Question: I'm using Sublime Text 3 on OSX Yosemite and installed the Gist plugin. I could not find the Gist.sublime-settings file via browse packages, so I just went to preferences and found it that way and entered in my Github username and password.
This is the error I'm getting when I try to open or save Gists

Anyone else running into this issue? Does the Gist plugin work with Sublime Text 3?
When the username / password didn't work it looked like I needed to generate a token.
The default Gist plugin settings
'''
{
// Your GitHub API token
// see: https://github.com/condemil/Gist#generating-access-token
"token": "",
// Show GitHub organizations
// Example: "company1", "company2"
"include_orgs": [],
// Show GitHub users
// Example: "user1", "user2"
"include_users": [],
// Show the authors of Gists
"show_authors": false,
// Prefer first file name instead of description in Open Gist menu
"prefer_filename": false,
// Proxy server
// Format: "http://user:pass@proxy:port"
"https_proxy": "",
// Enterprise support
"enterprise": false,
// Github URL
// Default: Leave empty if you want to use GitHub.com
// Example: https://github.domain.com
"url": "",
// Max Gists to show (max 100 allowed by GitHub API)
"max_gists": 100,
// Only use starred gists
"use_starred": false,
// Disable the "save file..." dialog when closing a Gist
"supress_save_dialog": true,
// Update the Gist upon saving the file, suppressing the filename dialog.
"save-update-hook": true
// Limit to gists with specific prefix
//"gist_prefix": "Snippet:",
// Limit to gists with specific tag (#tag)
//"gist_tag": "snippet"
}
'''
Found the instructions here to generate a token:
<URL>
After generating the token, I placed it in the user settings file for the Gist plugin, but still getting the same error.
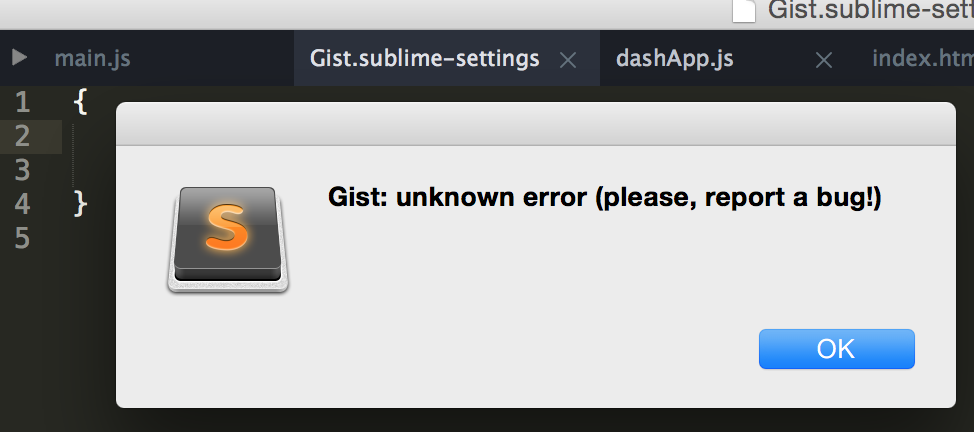
Answer: Got it working!
Instead of generation a token via the CURL command:
<URL>
I had to generation a token on Github here:
<URL>
It produced a string which I pasted into the '"token"' key in the gist-sublime-settings file instead of the JSON produced by the CURL command.